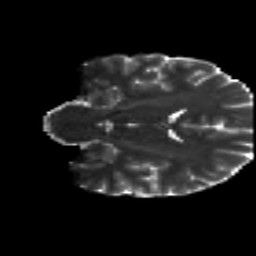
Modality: T2w
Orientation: coronal
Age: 29
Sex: male
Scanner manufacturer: siemens
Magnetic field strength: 3 T
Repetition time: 8.8 s
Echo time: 0.085 s